Interaction volume radius: 10 \u00c5
Interaction volume height: 10 \u00c5
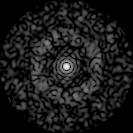
Disorder parameter: 0.8279